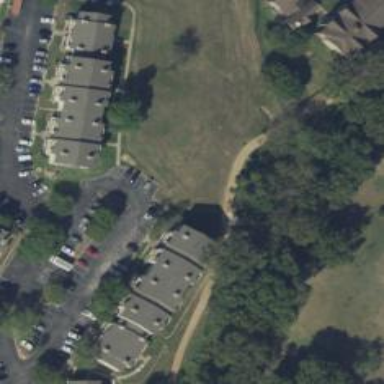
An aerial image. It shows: View of apartment building.